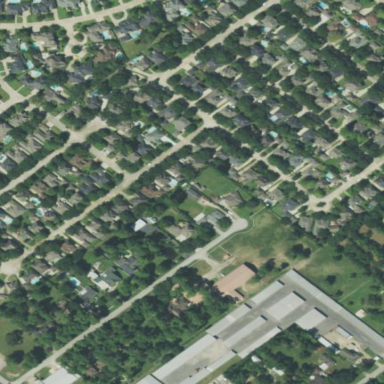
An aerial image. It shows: Residential neighbourhood.